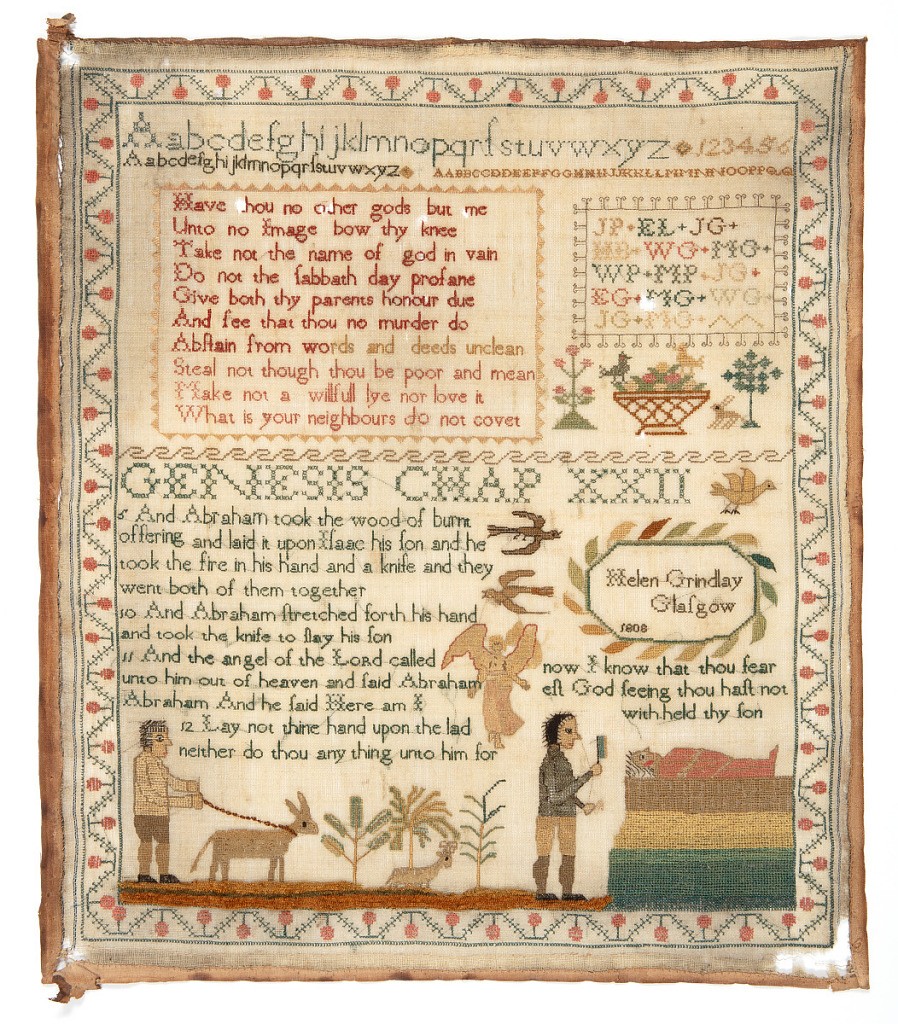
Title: Sampler
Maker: Helen Grindlay
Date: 1808
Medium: silk, wool Technique: embroidered in cross stitch
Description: Religious sampler with a strawberry vine border has two lengthy inscriptions on the left side. Alphabets along the top with the Ten Commandments below on the left. Alongside is a box containing a series of initials. On the lower left is Genesis Chap XXII, the story Abraham and Isaac, illustrated in embroidery just below.